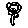
Label: flower